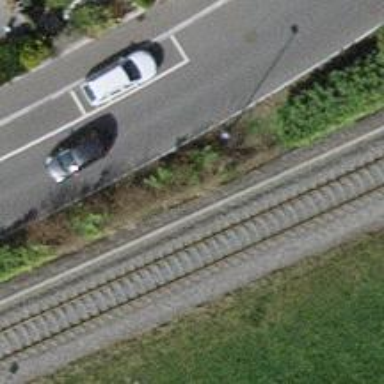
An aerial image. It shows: Hedge barrier.